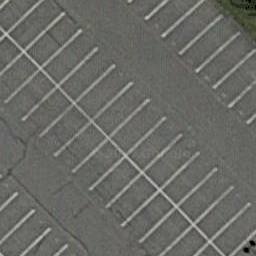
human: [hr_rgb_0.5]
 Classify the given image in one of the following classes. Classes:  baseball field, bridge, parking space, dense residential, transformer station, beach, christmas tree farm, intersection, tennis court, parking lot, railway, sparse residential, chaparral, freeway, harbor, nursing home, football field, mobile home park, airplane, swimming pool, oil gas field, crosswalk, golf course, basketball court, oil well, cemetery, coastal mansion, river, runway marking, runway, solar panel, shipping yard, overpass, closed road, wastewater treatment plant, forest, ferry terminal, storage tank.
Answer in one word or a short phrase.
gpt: parking space